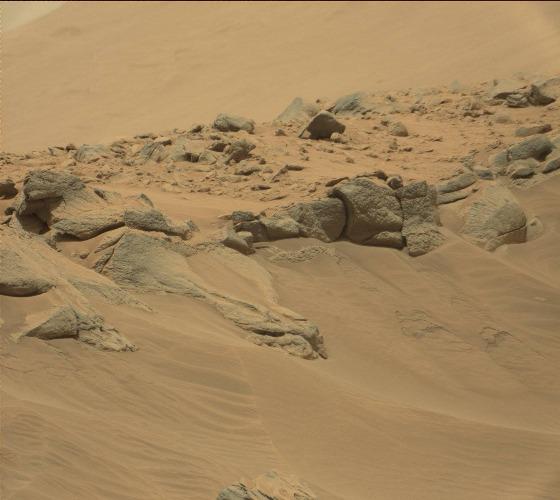
Terrain classes present: Bedrock, Gravel / Sand / Soil, Rock, Sky / Distant Mountains